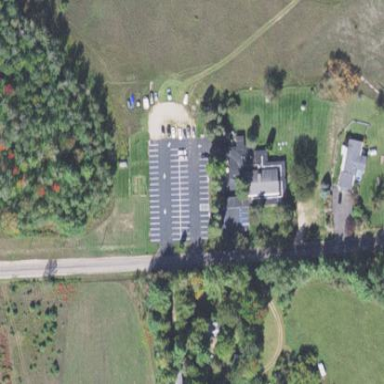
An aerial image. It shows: Parking area.